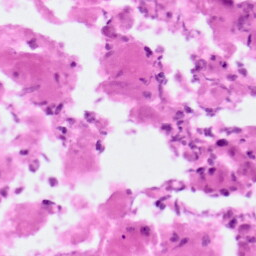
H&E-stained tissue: Pancreatic